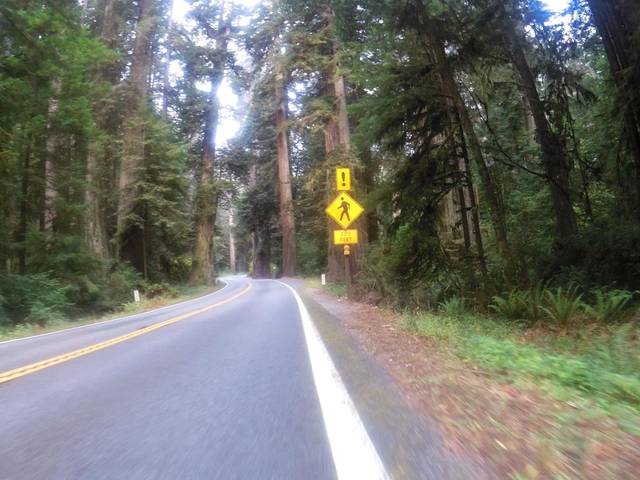
Region: United States
Coordinates: 41.812, -124.105